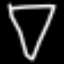
Label: diamond